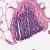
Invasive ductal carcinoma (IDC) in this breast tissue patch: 0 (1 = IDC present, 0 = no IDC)